Question: I have this jquery pop up update code
'''
$(document).on("click", ".editButton", function () {
//Opens the update pops up menu.
$("#dialogupdate").dialog({
autoOpen: false,
modal: true,
draggable: true,
width: 890,
height: 620,
show: {
effect: "blind",
duration: 1000
},
hide: {
effect: "fold",
duration: 1000
}
});
'''
here is the html code for one column
'''
<div id="dialogupdate" title="Update Problem Log" style="display: none;">
<form id="myidupdate" name="myidupdate" method="post">
<table class="updatetable">
<tr>
<td>
<tr>
<td>
PROD DATE:
</td>
<td>
<input type="text" id="txtproddate-up" name="cpname" style="margin-left: 10px; color: Black;" />
<span style="font-family: Arial Narrow; font-size: Medium;">(e.g MAY14)</span>
</td>
</tr>
'''
and it loads id for each records using JavaScript.
'''
table = table + '<td><input type="button" style="width:40px; color:White; background color:#00BFFF;" class="editButton" value="Edit" id="' + obj[i].MANUAL_RUN_ID + '"/></td>';
'''
and in update click side
'''
$("#btnUpdate").click(function () {
var newupdateId = testObject.attr('id');
var proddate = $('#txtproddate-up').val();
'''
and i pass this to ajax call . but somehow it makes double time inserting here if i do the action below.
I have 3 rows displays on the table and each one has edit buttons .When I click one of edit buttons and menu gets open and I close it. next step , i click another edit button and update some record .so result is , it updates both row records . Any help appreciate
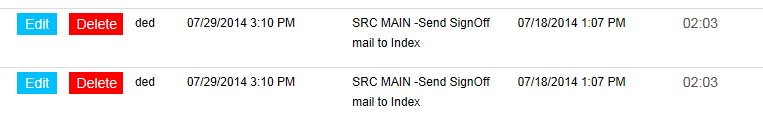
Answer: Update the testObject id attribute everytime you click on the edit button. So that when you reading same in update call, you will get the proper id.
Hope it helps.